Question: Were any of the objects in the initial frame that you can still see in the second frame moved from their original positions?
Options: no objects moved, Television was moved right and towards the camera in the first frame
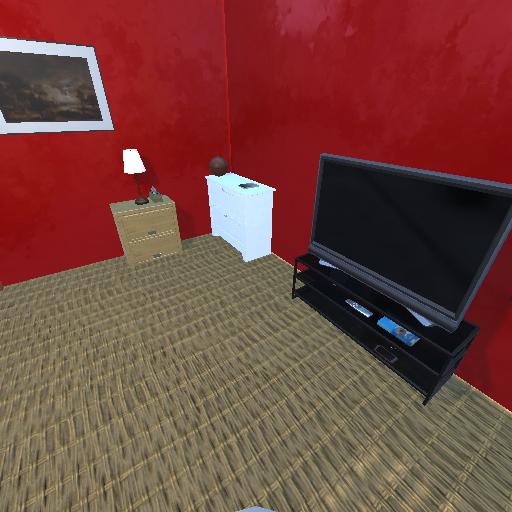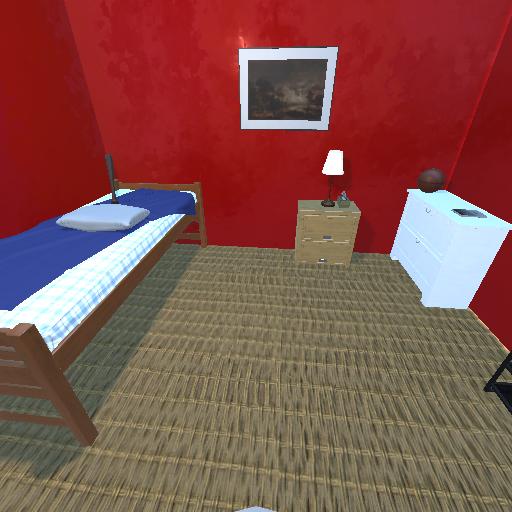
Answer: no objects moved